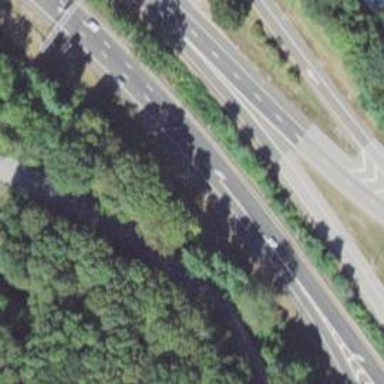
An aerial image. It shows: Motorway junction.